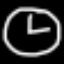
Label: clock